Field crop: tomato
Growth stage: 1
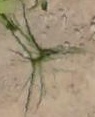
Species: cyperus